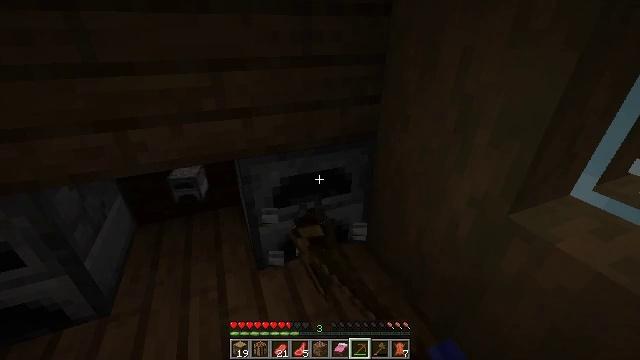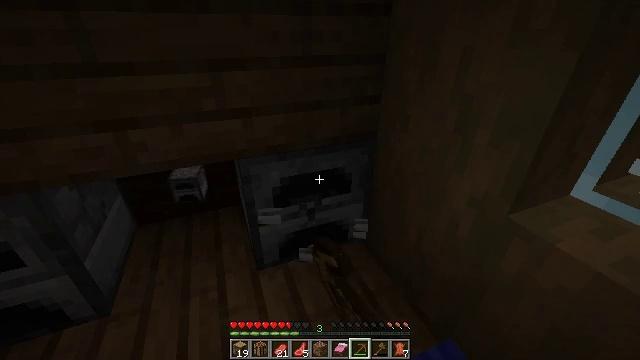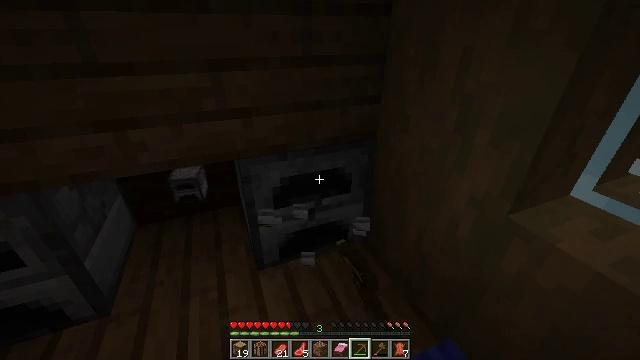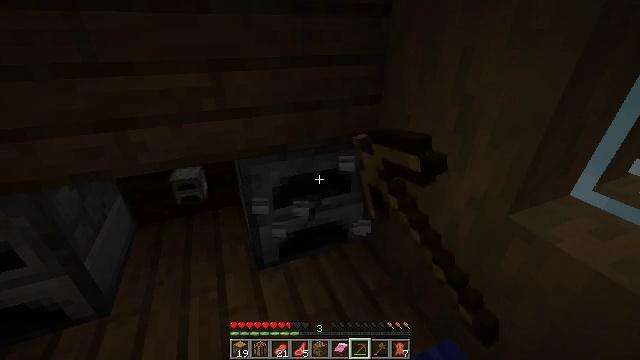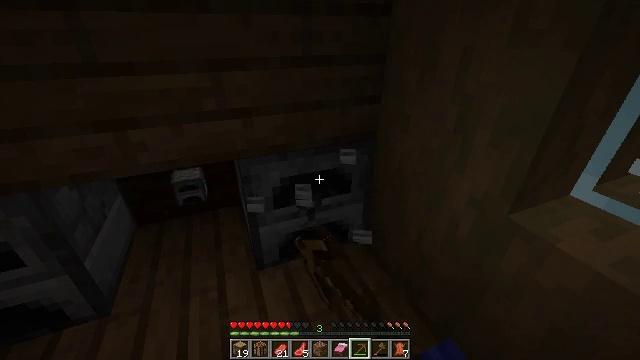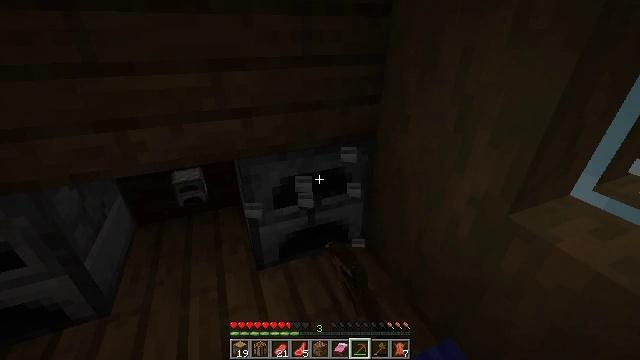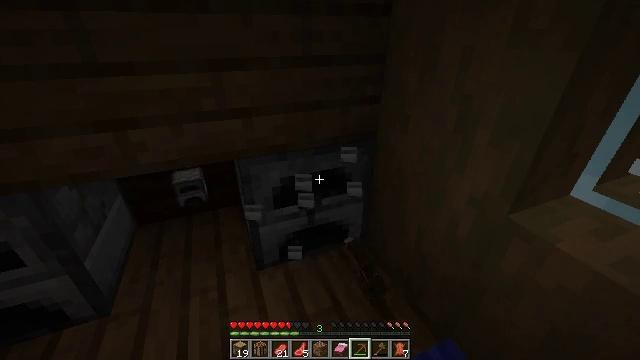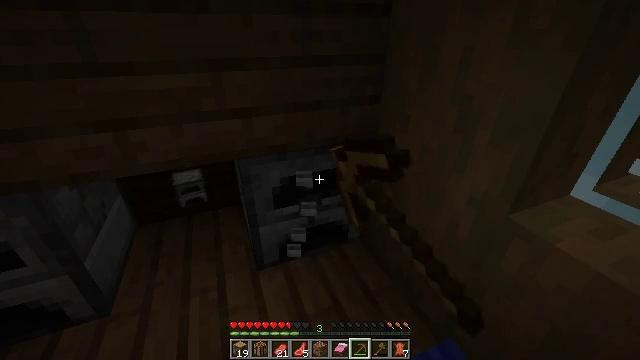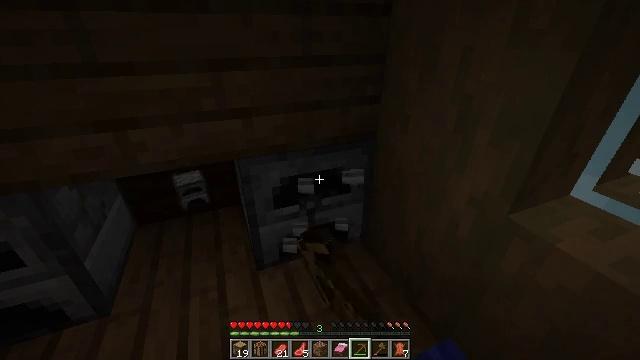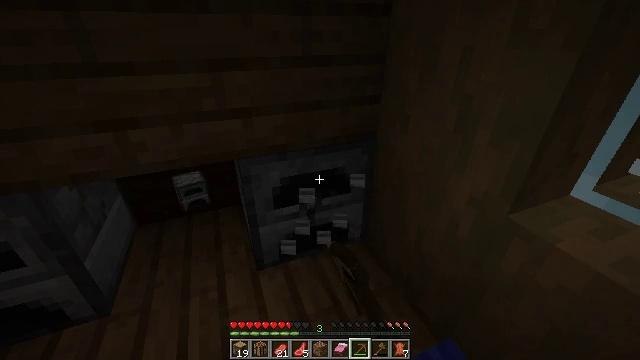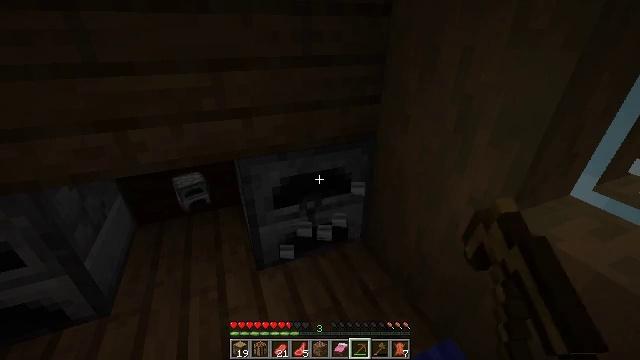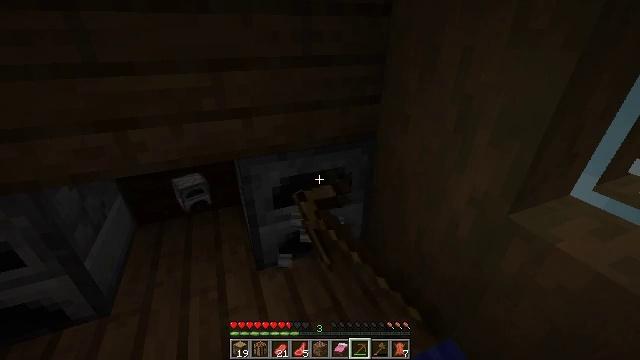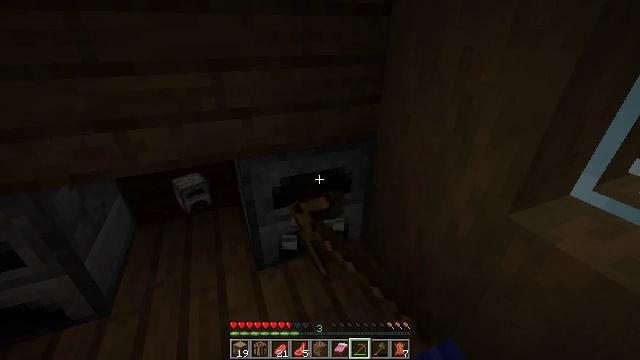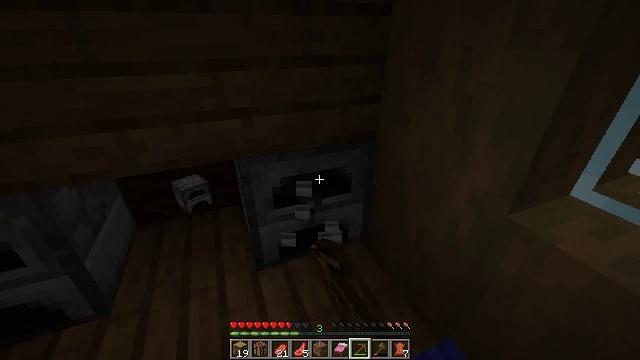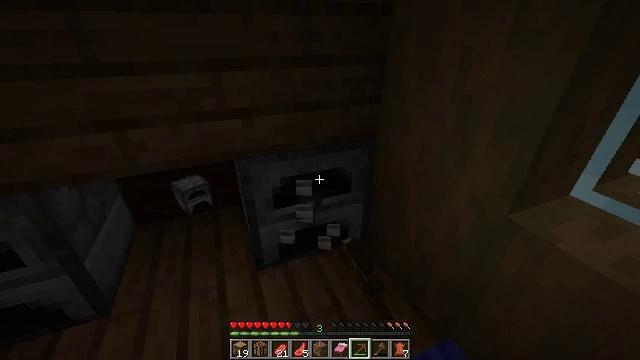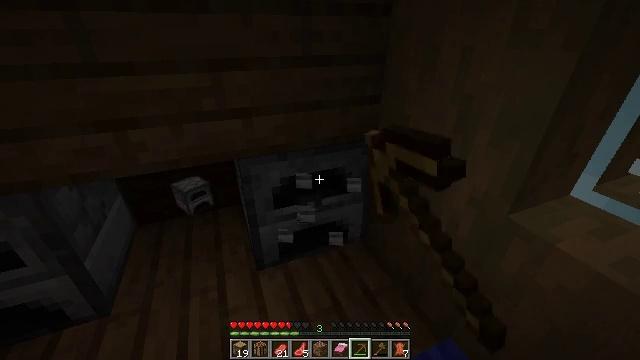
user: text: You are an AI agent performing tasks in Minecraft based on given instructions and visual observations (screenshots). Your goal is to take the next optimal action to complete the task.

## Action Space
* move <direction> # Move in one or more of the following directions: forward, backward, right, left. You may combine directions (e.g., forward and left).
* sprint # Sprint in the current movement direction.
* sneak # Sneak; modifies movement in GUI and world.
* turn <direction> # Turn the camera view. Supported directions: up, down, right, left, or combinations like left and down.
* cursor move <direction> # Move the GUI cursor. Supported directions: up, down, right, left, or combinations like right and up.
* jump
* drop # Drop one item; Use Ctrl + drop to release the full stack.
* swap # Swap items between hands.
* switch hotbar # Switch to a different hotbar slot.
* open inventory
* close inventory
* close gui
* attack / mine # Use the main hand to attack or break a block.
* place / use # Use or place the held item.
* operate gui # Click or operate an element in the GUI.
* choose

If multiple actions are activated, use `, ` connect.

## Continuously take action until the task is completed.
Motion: motion action
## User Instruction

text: Get the furnace back into your inventory.
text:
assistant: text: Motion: attack / mine
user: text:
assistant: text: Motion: attack / mine
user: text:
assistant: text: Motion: attack / mine
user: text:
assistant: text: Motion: attack / mine
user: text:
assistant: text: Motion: attack / mine
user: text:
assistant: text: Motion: attack / mine
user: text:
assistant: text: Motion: attack / mine
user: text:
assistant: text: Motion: attack / mine
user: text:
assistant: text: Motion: attack / mine
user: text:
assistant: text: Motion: attack / mine
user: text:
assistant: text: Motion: attack / mine
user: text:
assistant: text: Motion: attack / mine
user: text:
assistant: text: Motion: attack / mine
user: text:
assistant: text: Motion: attack / mine
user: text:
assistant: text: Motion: attack / mine
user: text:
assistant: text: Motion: attack / mine
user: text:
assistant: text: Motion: attack / mine
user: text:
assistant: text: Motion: attack / mine
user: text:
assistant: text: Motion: attack / mine
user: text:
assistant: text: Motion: attack / mine
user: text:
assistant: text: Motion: attack / mine
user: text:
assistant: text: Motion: attack / mine
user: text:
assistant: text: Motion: attack / mine
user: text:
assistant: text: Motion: attack / mine
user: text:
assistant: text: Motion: attack / mine
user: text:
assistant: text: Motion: attack / mine
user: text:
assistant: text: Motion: attack / mine
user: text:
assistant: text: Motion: attack / mine
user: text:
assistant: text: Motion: attack / mine
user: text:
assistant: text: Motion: attack / mine